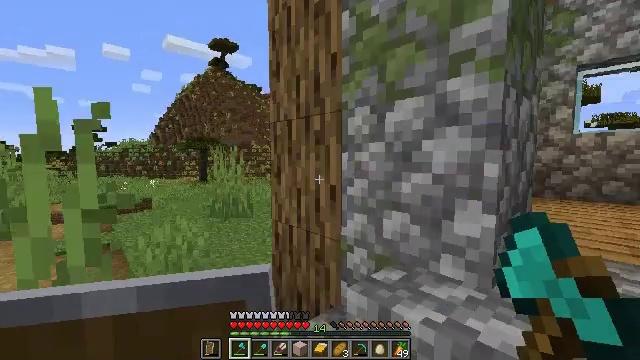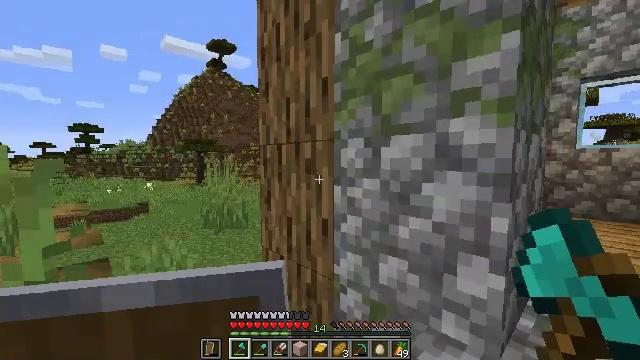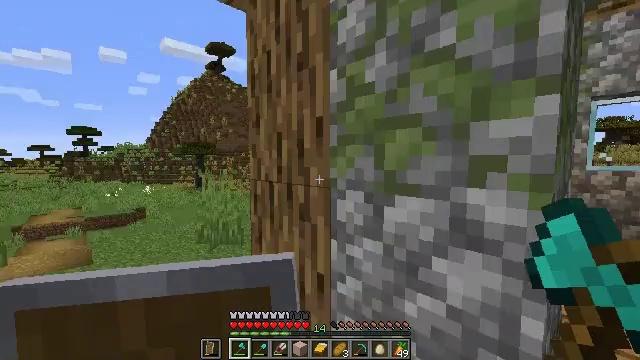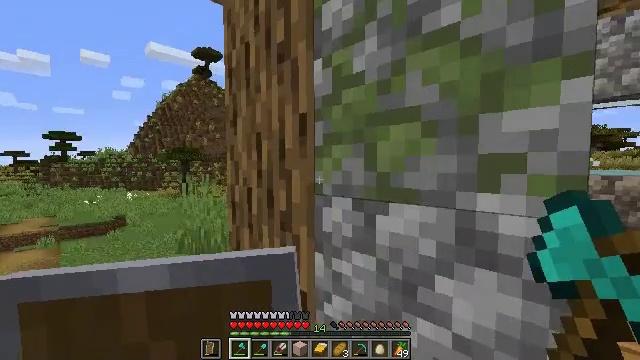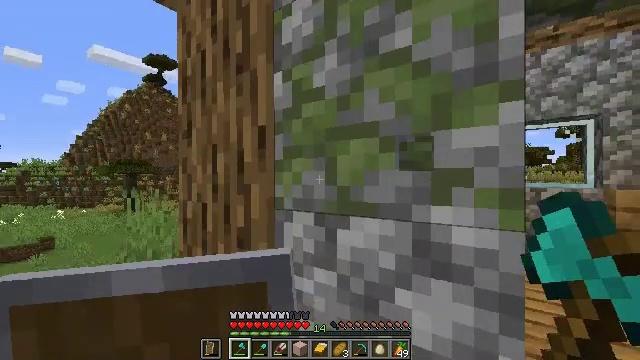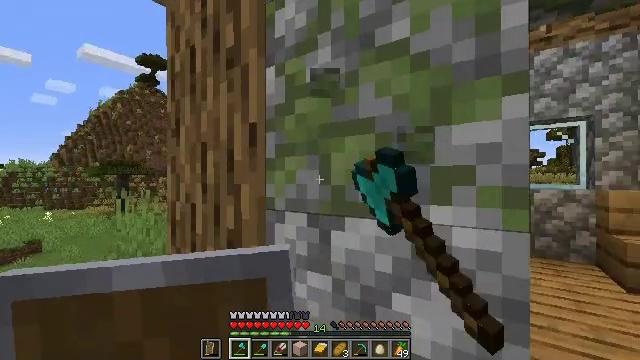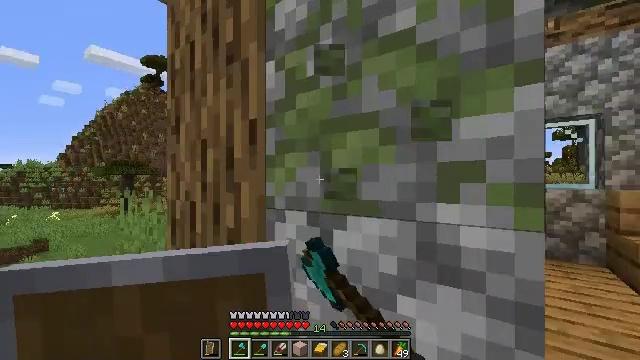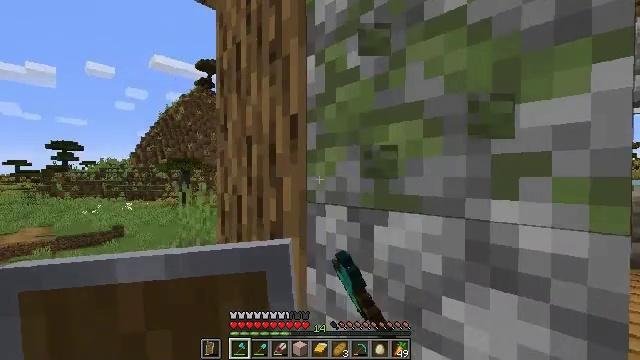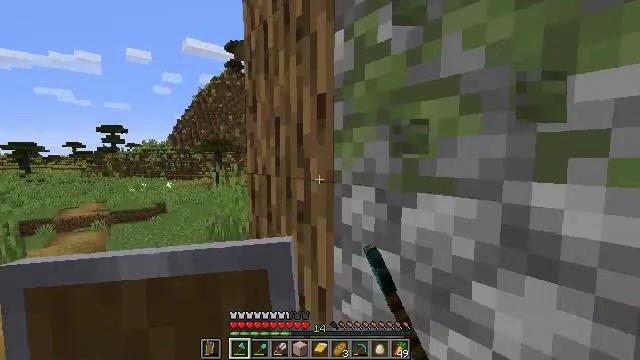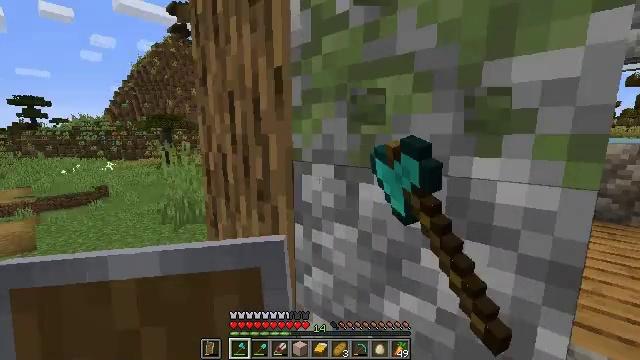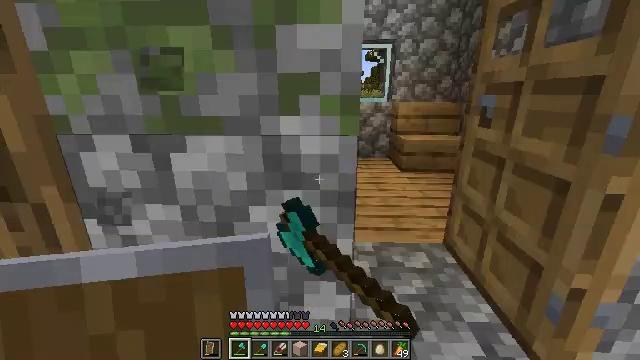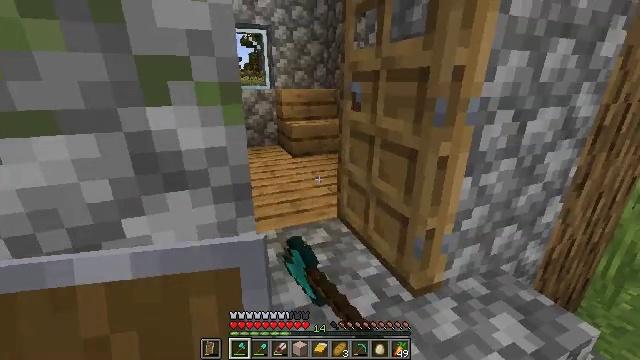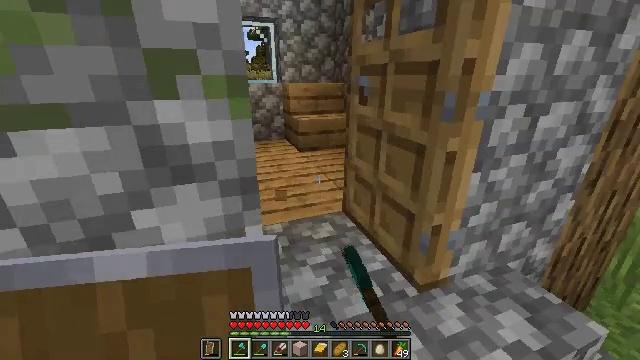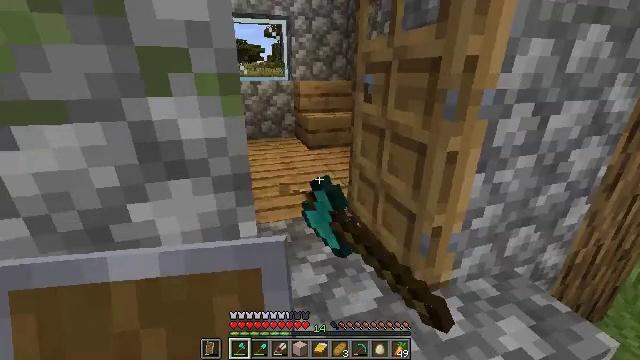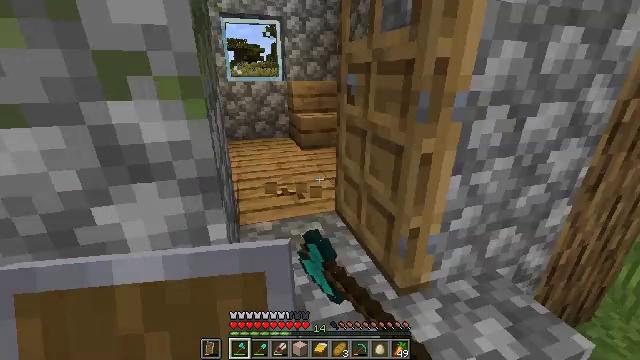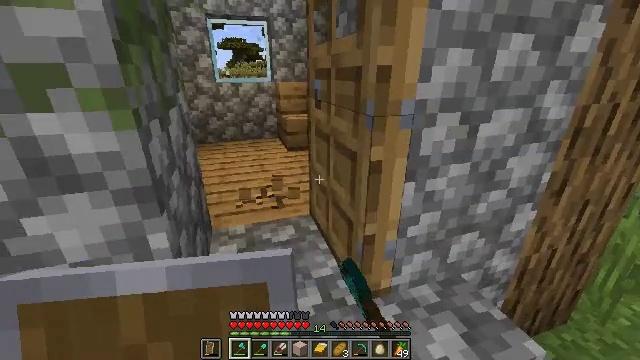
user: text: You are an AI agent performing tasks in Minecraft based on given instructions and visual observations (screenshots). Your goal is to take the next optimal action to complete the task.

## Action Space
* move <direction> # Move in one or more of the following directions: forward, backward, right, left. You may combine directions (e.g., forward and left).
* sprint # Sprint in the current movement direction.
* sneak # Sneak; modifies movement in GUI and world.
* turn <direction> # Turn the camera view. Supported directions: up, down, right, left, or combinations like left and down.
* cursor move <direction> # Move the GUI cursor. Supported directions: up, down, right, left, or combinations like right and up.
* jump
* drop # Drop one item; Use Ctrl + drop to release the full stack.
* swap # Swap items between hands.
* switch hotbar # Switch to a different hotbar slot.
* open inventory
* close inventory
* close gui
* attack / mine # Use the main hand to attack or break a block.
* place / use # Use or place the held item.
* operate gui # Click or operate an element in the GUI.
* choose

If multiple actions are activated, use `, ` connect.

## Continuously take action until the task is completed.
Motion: motion action
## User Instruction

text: Mine the oak door to pick it up.
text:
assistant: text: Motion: move forward
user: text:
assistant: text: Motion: move forward
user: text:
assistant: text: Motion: turn right and up
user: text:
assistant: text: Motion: turn right and up, attack / mine
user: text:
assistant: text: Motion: turn right, attack / mine
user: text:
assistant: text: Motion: attack / mine
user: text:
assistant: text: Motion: turn left and down, attack / mine
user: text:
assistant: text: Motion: turn left and down, attack / mine
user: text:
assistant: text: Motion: turn right and down, attack / mine
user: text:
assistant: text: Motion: turn right and down, attack / mine
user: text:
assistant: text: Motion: turn right and down, attack / mine
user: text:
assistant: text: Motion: turn left and down, attack / mine
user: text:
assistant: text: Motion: move right, turn left, attack / mine
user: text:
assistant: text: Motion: move right, attack / mine
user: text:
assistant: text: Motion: move right, attack / mine
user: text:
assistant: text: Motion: turn right, attack / mine
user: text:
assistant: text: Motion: turn right, attack / mine
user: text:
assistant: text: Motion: attack / mine
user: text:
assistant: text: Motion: attack / mine
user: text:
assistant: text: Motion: turn left, attack / mine
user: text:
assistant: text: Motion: attack / mine
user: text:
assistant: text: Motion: turn left, attack / mine
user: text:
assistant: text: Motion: attack / mine
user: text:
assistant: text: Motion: attack / mine
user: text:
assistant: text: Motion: turn left and down, attack / mine
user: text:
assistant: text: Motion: attack / mine
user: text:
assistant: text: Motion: attack / mine
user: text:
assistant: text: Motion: attack / mine
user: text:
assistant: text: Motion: move forward, attack / mine
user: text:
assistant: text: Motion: move forward, attack / mine